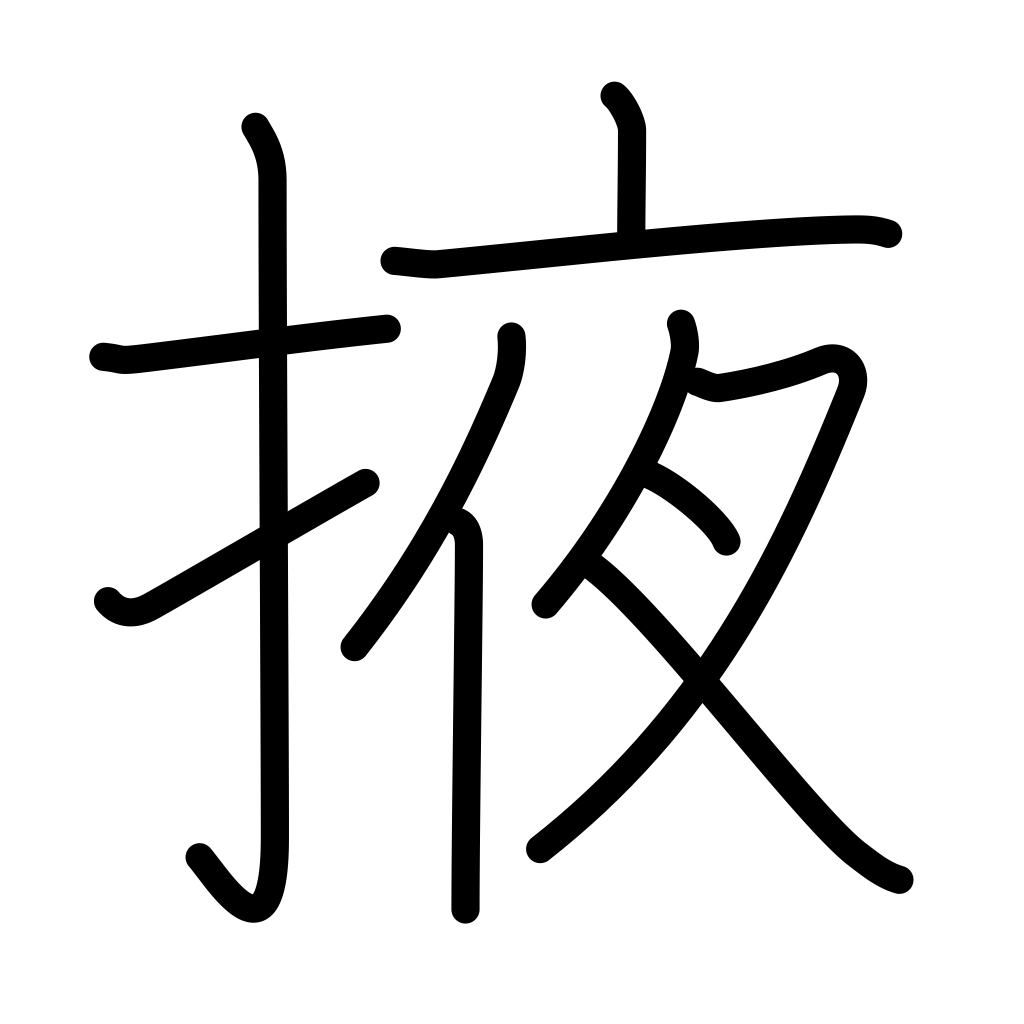
Meaning: carry under arm